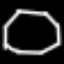
Label: octagon